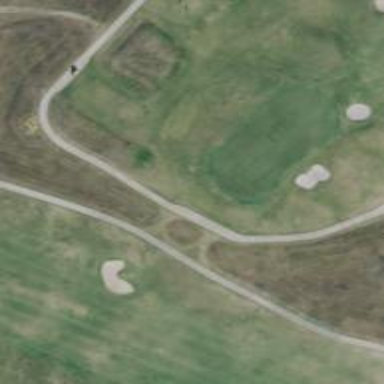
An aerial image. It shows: Path for both roads and golfers.